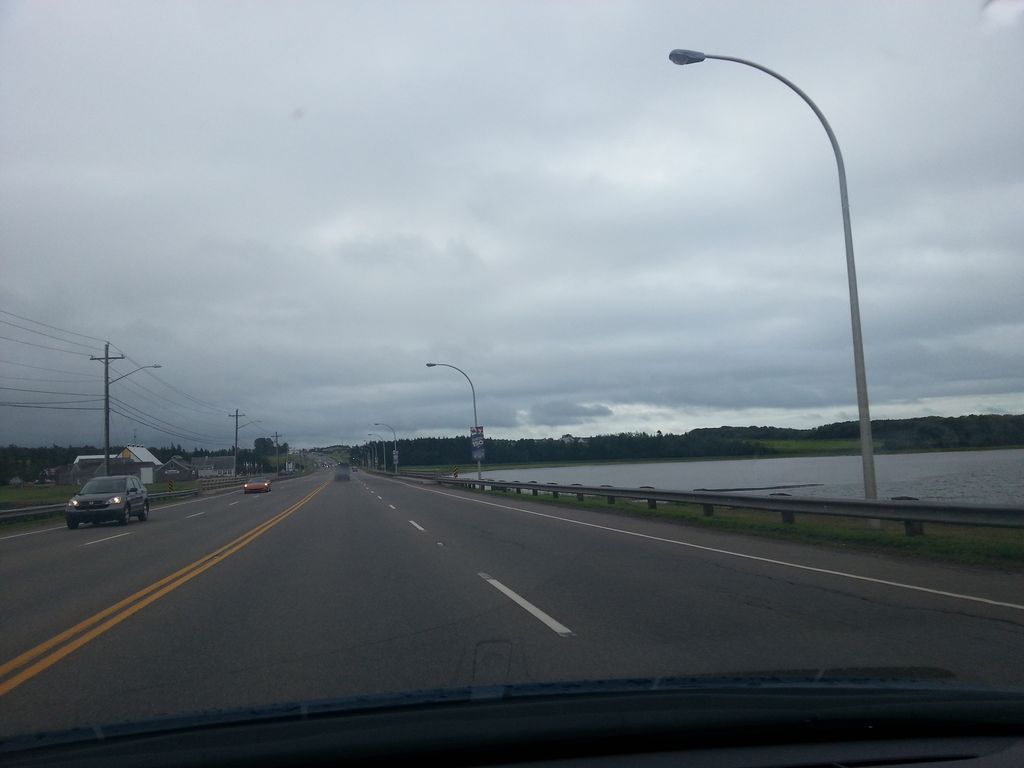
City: charlottetown